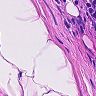
Metastatic tissue present: no